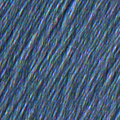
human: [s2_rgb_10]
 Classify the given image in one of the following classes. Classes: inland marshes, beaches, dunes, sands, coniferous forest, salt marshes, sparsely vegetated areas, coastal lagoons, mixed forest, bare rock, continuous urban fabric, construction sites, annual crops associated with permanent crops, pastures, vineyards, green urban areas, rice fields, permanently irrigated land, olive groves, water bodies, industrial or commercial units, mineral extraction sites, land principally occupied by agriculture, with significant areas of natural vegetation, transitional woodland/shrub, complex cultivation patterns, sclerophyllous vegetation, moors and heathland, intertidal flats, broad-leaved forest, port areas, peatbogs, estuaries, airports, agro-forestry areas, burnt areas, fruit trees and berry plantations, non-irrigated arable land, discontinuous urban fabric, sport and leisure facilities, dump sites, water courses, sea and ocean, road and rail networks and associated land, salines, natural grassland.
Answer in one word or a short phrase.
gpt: continuous urban fabric